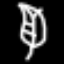
Label: leaf